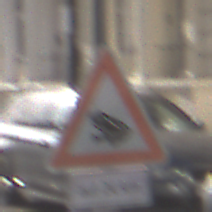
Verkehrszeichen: AmphibienwanderungRechts
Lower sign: LaengeEinerStrecke6
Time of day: MorningAfternoon
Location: Outdoor (Urban)
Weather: PartlyCloudy
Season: NotSpecified
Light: Natural